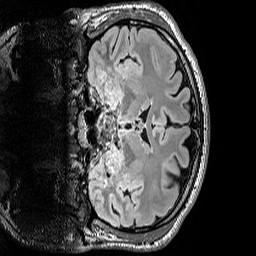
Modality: FLAIR
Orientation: coronal
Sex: male
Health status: ill
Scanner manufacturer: siemens
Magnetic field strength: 3 T
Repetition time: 5 s
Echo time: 0.388 s